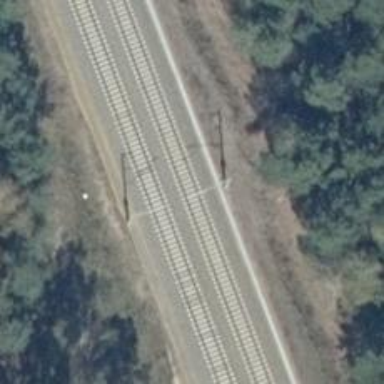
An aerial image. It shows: Milestone along the railway with catenary mast.